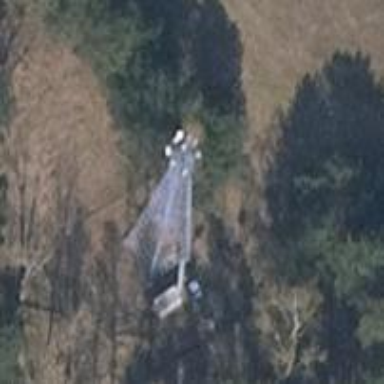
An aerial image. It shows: Mast structure.